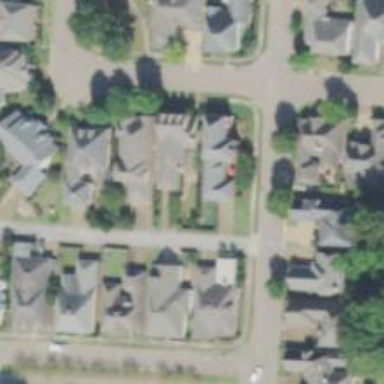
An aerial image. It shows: Driveway.